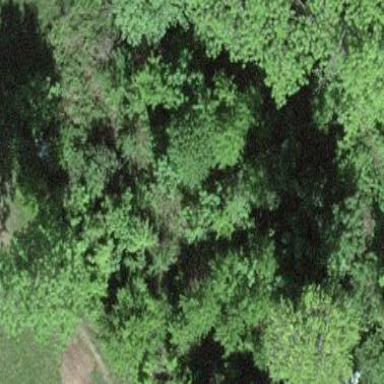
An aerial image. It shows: Forest area.